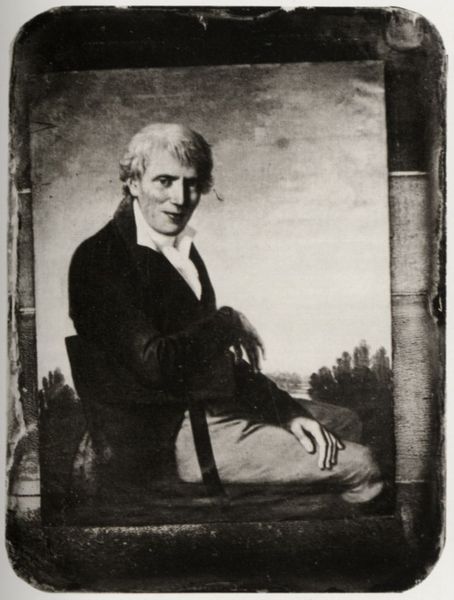
Titel: Gottlob Heinrich Rapp (1761–1832), Stuttgart
Künstler: Deutscher Photograph
Standort: Marbach (am Neckar)
Institution: Schiller-Nationalmuseum
Schlagwörter: baum, gemälde, hand, himmel, mann, schatten, vogel, weiß, bäume, landschaft, sitzen, ausschnitt, fenster, frisur, geste, grau, haar, hintergrund, holz, licht, mund, nase, ohr, schwarz, stuhl, vordergrund, zeichnung, blick, rock, anzug, blond, hemd, hose, jacke, arm, augen, gesicht, kragen, rahmen, bildnis, herr, hände, portrait, porträt, schauen, häuser, busch, auge, haare, mantel, sessel, sitzend, adel, frontal, lippen, ohren, scheitel, wald, lächeln, armlehne, lehne, bank, frack, sitzt, stuhllehne, schenkel, jackett, jacket, foto, fotografie, photographie, hinten, schwarz-weiß, leinwand, photo, lässig, umgewandt, zugewandt, weißes hemd, chrom, aufnahme, main, auflehnen, sourire, humboldt, auflegen, saeule, col, veste, vielfalt, album, frühe fotografie, pose, bäue, 19. jahrhundert, herblickend, trois-quart, strstraße